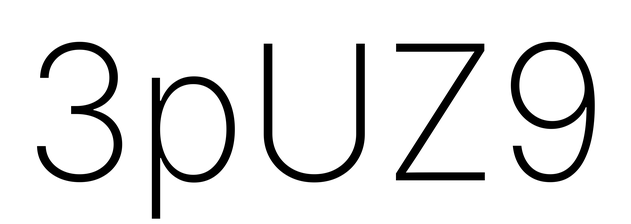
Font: Inter_ExtraLight